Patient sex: M
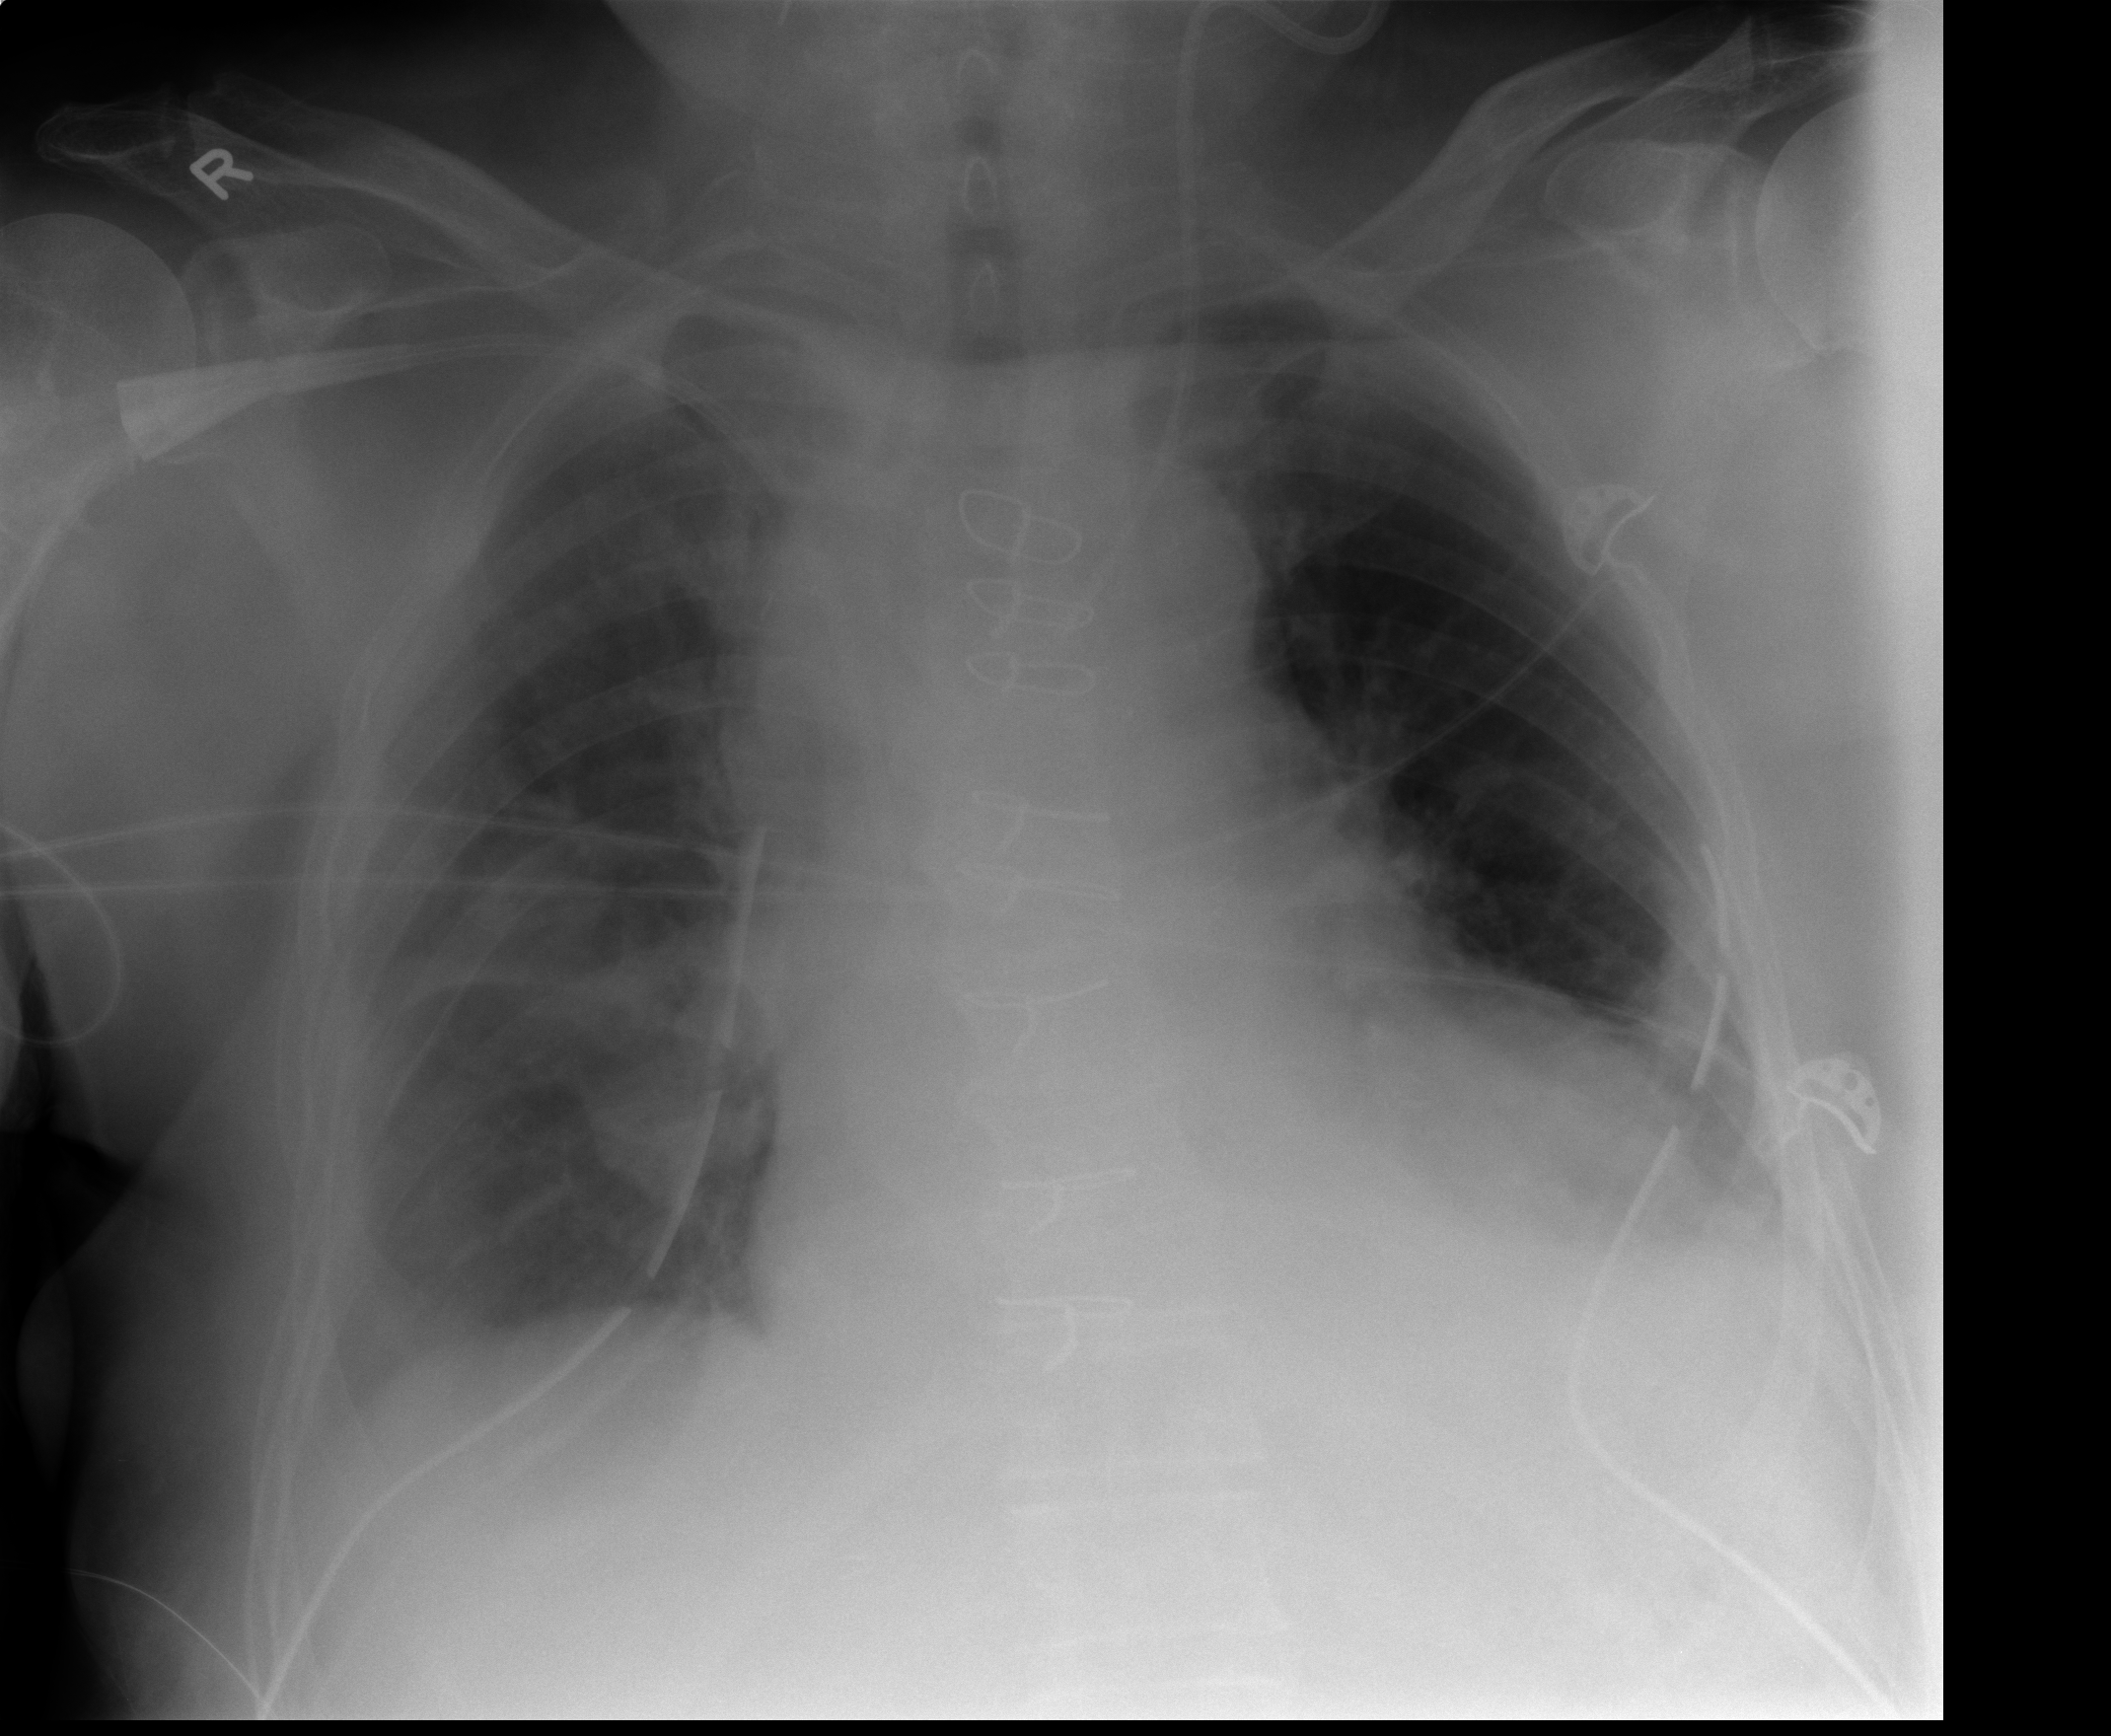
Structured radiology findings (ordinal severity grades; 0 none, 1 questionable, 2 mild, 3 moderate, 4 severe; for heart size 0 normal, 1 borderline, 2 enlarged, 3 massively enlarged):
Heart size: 2
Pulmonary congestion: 0
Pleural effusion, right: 2
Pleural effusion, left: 2
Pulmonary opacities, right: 1
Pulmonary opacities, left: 0
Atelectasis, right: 2
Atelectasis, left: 2